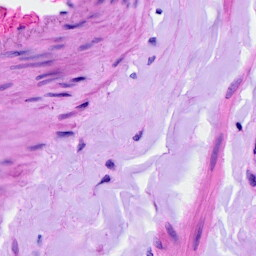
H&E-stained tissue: Ovarian